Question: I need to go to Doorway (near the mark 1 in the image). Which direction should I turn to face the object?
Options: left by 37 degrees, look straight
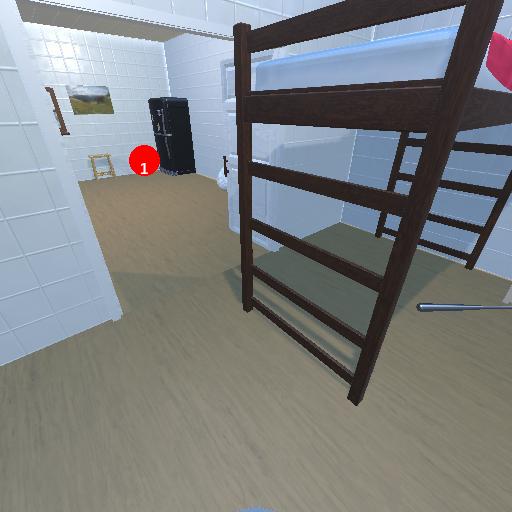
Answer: left by 37 degrees